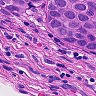
Metastatic tissue present: yes